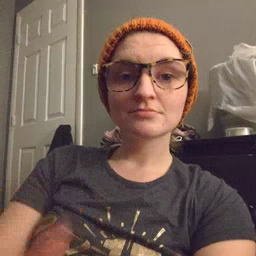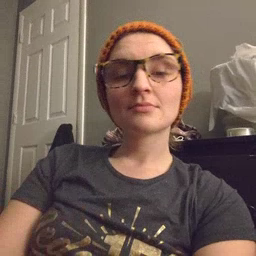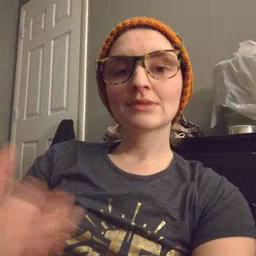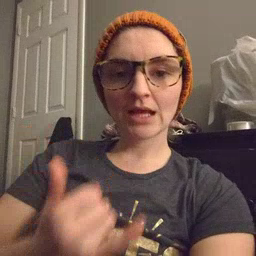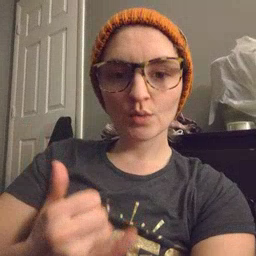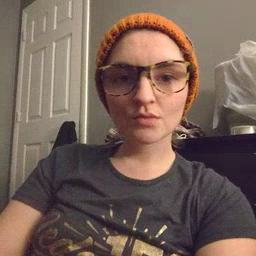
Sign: now